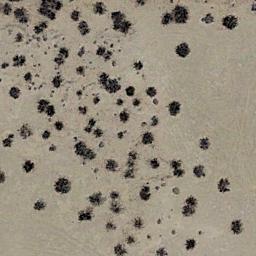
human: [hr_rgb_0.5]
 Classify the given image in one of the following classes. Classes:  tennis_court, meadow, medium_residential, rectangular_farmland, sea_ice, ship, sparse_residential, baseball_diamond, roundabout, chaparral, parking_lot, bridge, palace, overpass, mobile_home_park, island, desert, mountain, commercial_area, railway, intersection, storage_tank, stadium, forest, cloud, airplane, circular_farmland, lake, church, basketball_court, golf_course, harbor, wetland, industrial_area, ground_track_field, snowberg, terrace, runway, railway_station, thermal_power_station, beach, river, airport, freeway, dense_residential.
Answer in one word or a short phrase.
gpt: chaparral